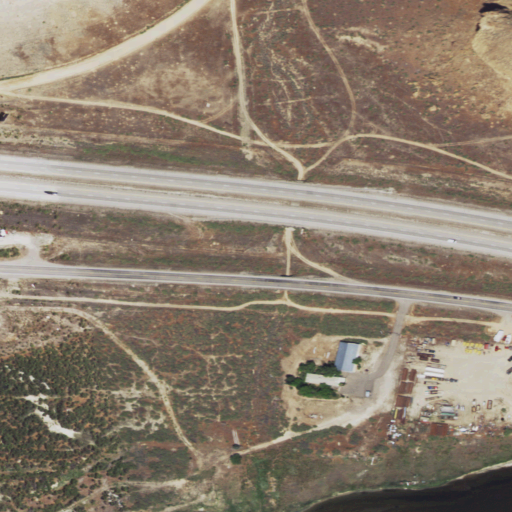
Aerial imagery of valley in Wyoming named Reiser Canyon containing shrub, low intensity development, open development, medium intensity development, woody wetlands, herbaceous wetlands, open water, high intensity development, and barren land